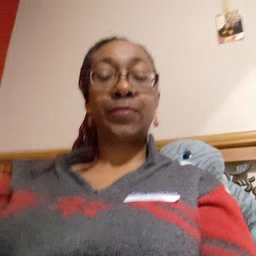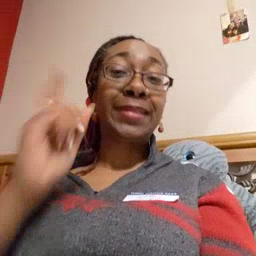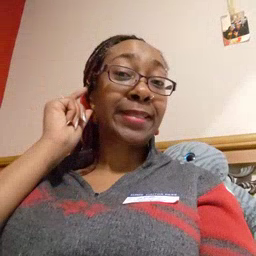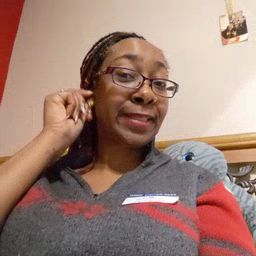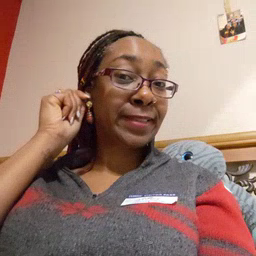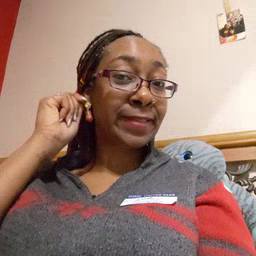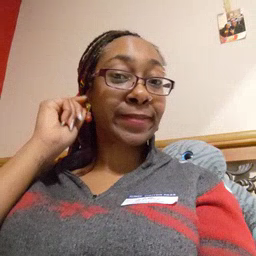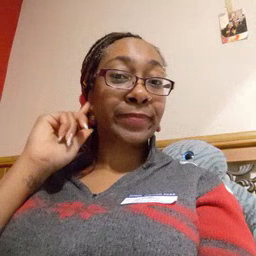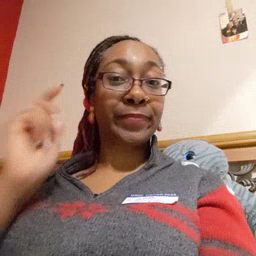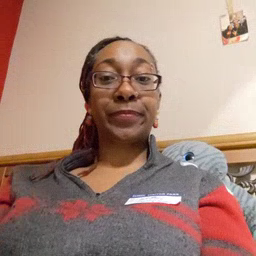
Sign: ear